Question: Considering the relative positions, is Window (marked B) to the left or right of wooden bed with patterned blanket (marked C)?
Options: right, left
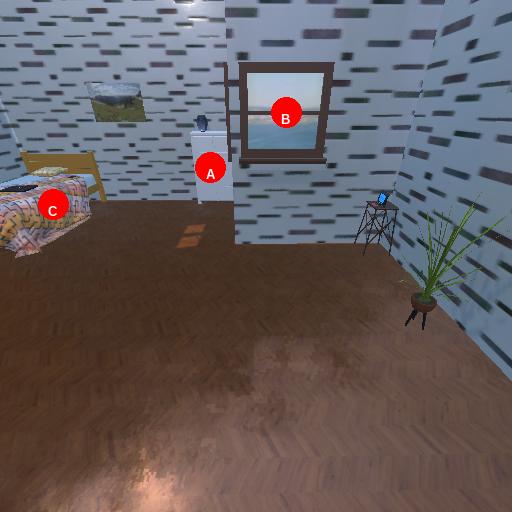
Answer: right